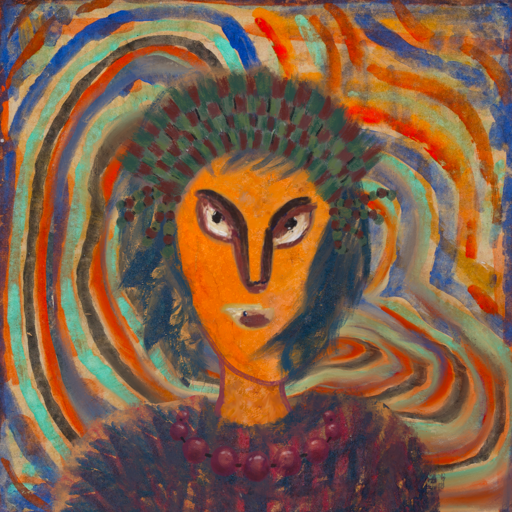
Background: Sisters, Head And Neck Front: Hypocrite, Face Front: After_Raid, Bust: In_The_Sun, Hair Front: InTheSun, Head Accessory: After_Raid_Crown, Second Necklace: Blank, Necklace: Irani_2, Baby: Blank